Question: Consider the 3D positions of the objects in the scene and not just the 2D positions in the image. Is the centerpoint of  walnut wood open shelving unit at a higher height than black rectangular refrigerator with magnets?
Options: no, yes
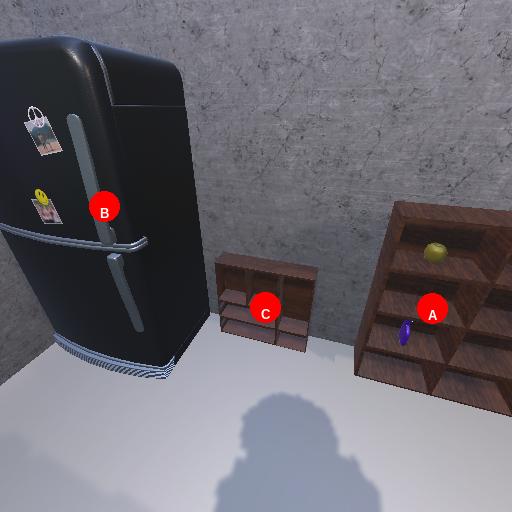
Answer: no